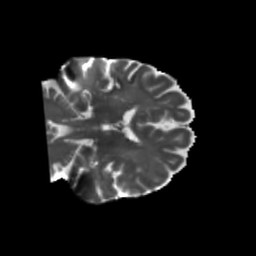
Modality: T2w
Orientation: coronal
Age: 78
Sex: female
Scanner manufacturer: siemens
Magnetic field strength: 3 T
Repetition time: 5.47 s
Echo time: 0.0854 s